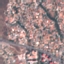
Land use / land cover class: Residential